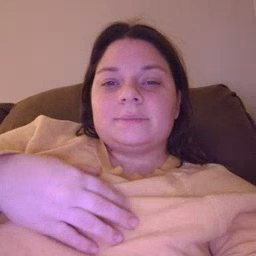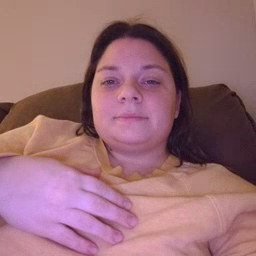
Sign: wet